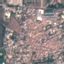
Land use / land cover class: Residential